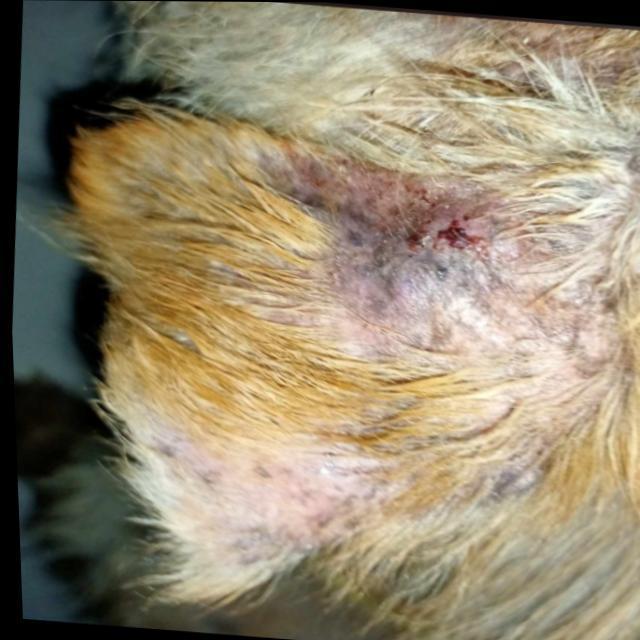
Canine demodicosis (Demodex mange) — caused by Demodex canis mites. Presents with alopecia, follicular papules, pustules, and comedones. Often localized on face and forelimbs.